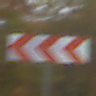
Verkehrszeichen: RichtungstafelnInKurvenGrossRechts
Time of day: Midday
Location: Outdoor (Nature)
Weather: Overcast
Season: Autumn
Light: Natural